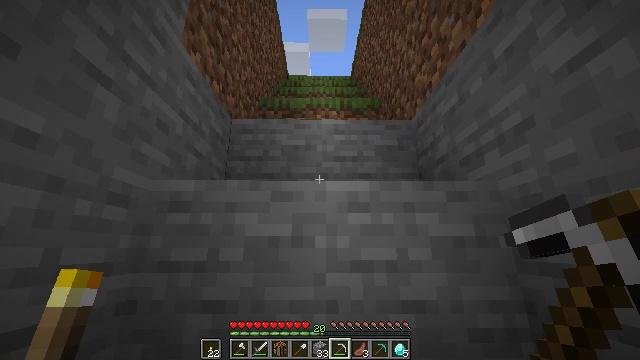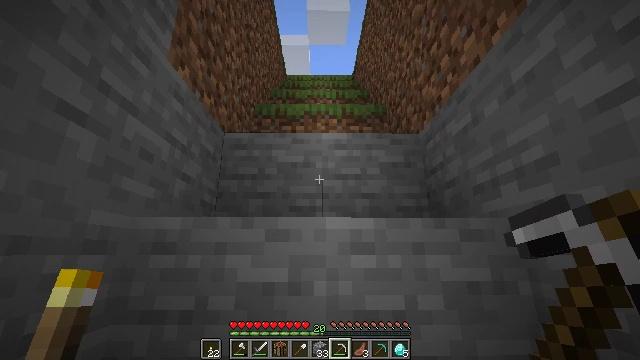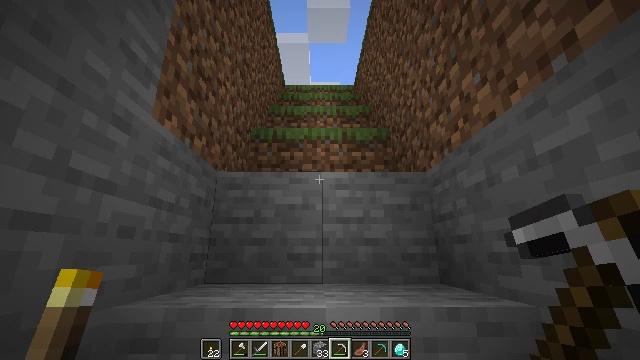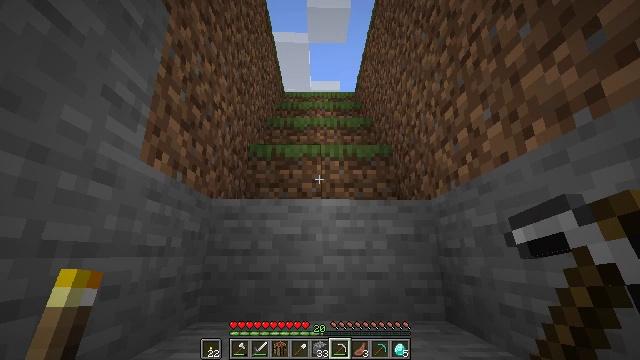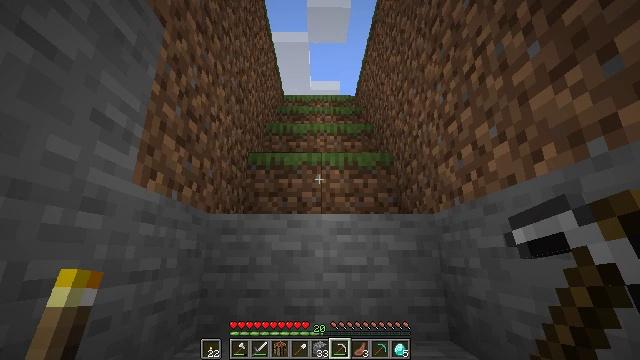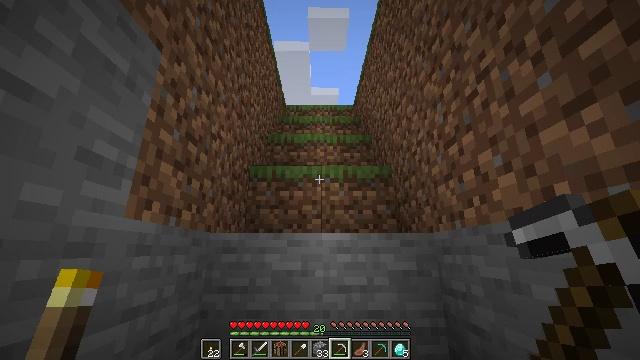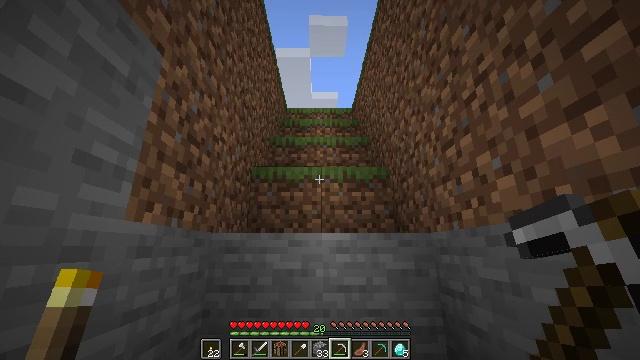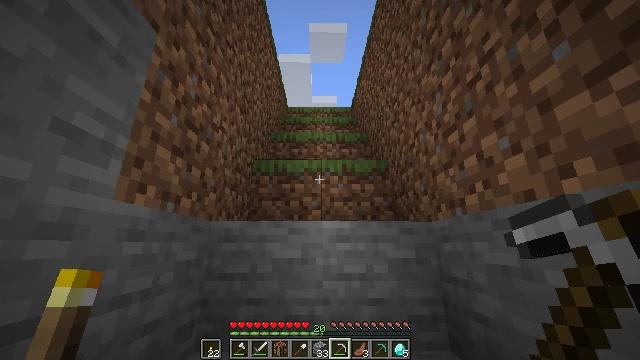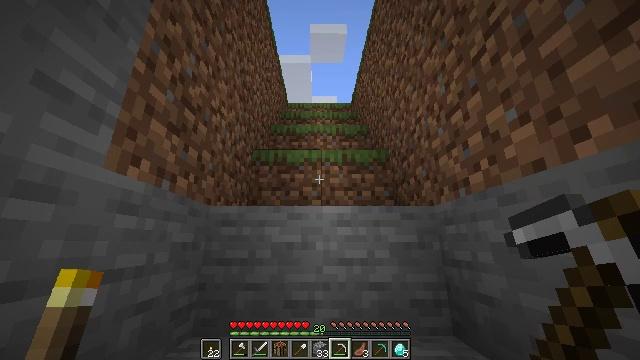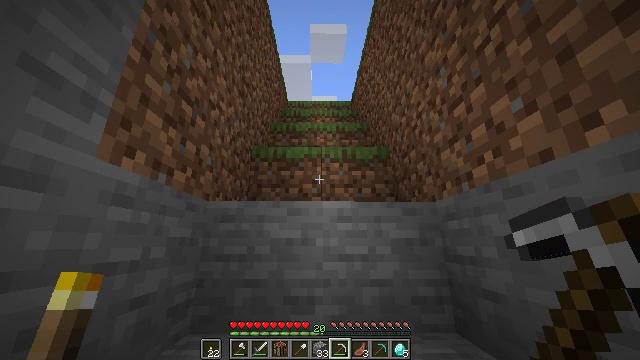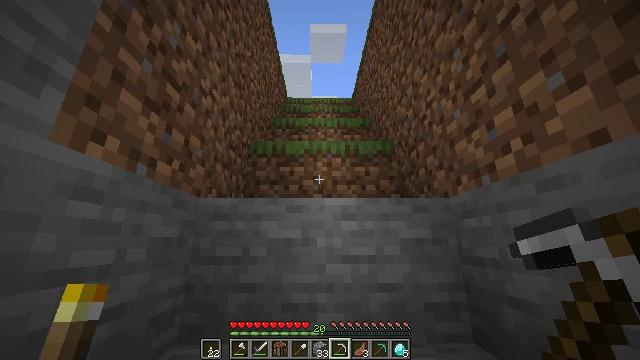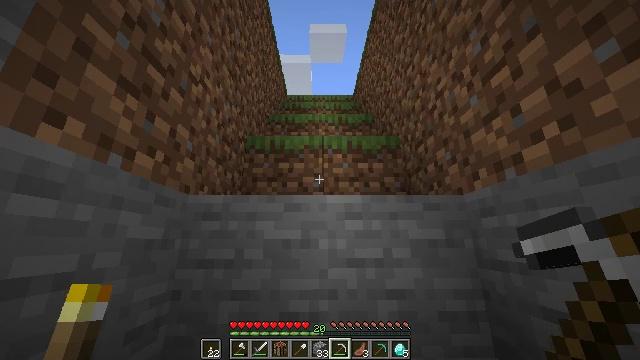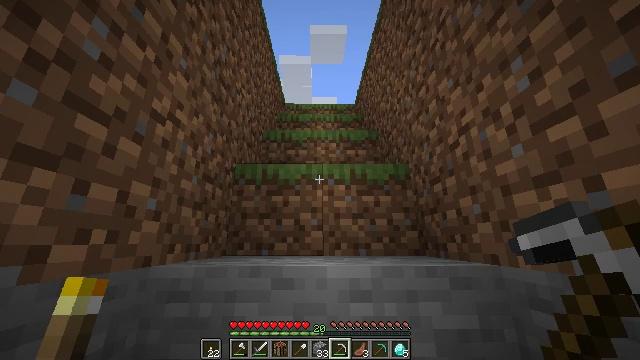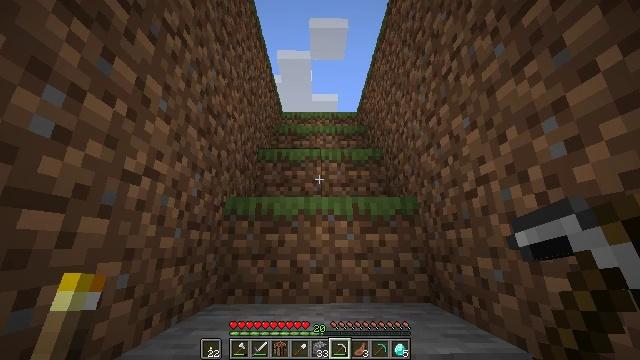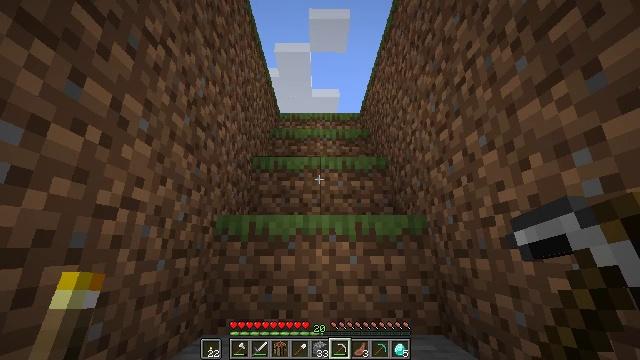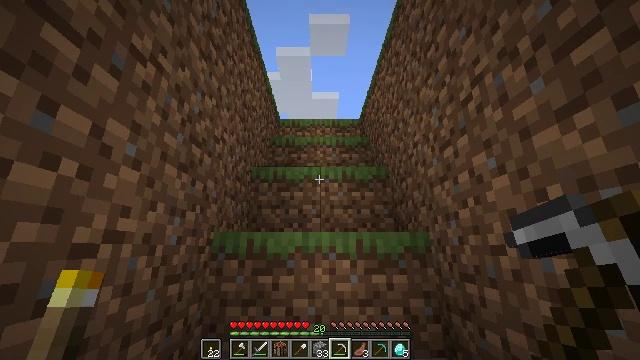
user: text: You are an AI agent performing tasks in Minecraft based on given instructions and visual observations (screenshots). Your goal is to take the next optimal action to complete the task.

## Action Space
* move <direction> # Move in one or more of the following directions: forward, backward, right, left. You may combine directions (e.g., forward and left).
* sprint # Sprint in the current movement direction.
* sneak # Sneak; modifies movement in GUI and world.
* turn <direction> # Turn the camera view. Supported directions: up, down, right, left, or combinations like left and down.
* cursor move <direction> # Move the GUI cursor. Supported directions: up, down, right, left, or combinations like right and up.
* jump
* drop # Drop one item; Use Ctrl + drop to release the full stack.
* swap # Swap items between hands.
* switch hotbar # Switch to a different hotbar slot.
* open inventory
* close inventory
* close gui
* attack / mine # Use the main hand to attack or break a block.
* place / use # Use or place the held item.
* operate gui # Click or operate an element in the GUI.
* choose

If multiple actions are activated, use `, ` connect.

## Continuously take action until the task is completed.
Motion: motion action
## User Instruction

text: Mine the blast furnace.
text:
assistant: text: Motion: move forward, sprint, jump
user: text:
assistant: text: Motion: move forward, sprint, jump
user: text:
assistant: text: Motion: move forward, sprint, jump
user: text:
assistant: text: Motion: move forward, sprint, jump
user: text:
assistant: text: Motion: move forward, sprint, jump
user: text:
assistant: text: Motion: move forward, sprint, jump
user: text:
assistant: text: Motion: move forward, sprint, jump
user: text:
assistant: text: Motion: move forward, sprint, jump
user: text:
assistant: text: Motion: move forward, sprint, jump
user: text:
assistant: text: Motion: move forward, sprint, jump
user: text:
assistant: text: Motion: move forward, sprint, jump
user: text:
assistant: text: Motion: move forward, sprint, jump
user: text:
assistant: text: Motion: move forward, sprint, jump
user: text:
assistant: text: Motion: move forward, sprint, jump
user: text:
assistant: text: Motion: move forward, sprint, jump
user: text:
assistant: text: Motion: move forward, sprint, jump
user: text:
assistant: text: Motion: move forward, sprint, jump
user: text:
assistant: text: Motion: move forward, sprint, jump
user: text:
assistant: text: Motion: move forward, sprint, jump
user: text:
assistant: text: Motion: move forward, sprint, jump
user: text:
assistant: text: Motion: move forward, sprint, jump
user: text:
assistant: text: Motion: move forward, sprint, jump
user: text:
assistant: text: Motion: move forward, sprint, jump
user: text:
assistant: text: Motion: move forward, sprint, jump
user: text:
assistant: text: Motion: move forward, sprint, jump
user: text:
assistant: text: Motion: move forward, sprint, jump
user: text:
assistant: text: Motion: move forward, sprint, jump
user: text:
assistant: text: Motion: move forward, sprint, jump
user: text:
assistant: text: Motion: move forward, sprint, jump
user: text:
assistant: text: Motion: move forward, sprint, jump